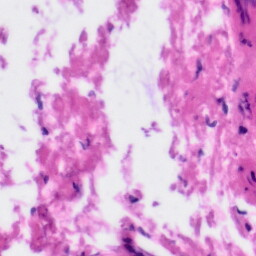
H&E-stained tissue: Tonsil